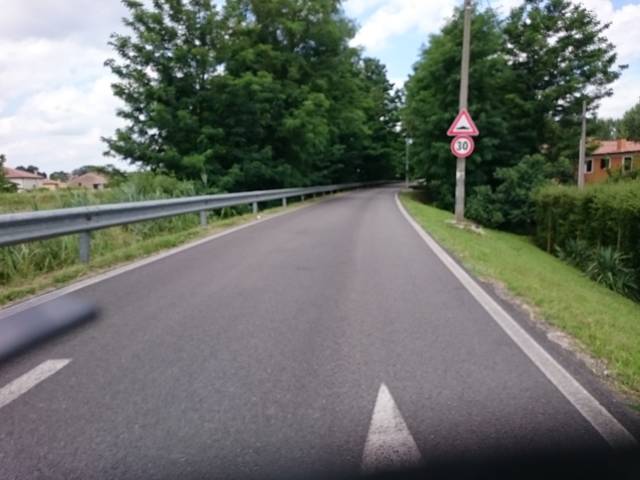
Region: Italy
Coordinates: 45.386, 11.851